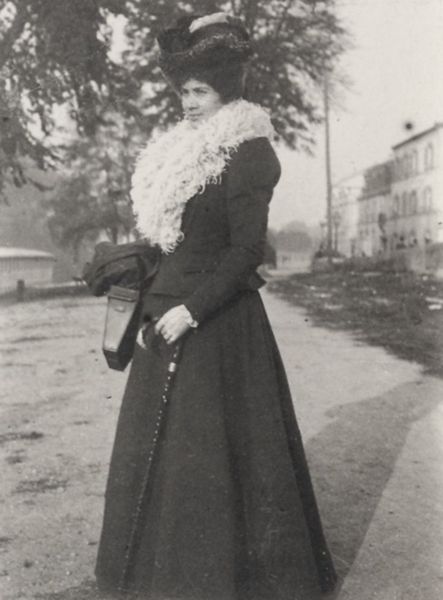
Titel: Jeanne Rozerot, die »Jumelle Carpentier« haltend
Künstler: Francois Emile Zola
Schlagwörter: baum, blätter, feder, hand, himmel, laub, schatten, umhang, weiß, bäume, landschaft, stadt, äste, blume, fenster, frankreich, frau, frisur, grau, haar, hut, jahrhundertwende, kleid, laterne, licht, schmuck, schwarz, strasse, vordergrund, blick, dame, federboa, gebäude, gras, haus, rasen, schal, weg, wiese, rock, alt, jacke, mütze, federn, kragen, lang, pelz, stehen, bild, bildnis, portrait, porträt, horizont, häuser, kalt, hütte, sonne, wege, boden, land, fransen, gewand, kostüm, mantel, reich, stehend, stock, taille, fassade, fassaden, ort, gehstock, mast, russland, dorf, allee, winter, spazieren, platz, rand, kies, warten, stola, foto, fotografie, photographie, münchen, spaziergang, schwarz-weiss, spazierstock, hütchen, nerz, tasche, ganzkörper, photo, pelzkragen, halbprofil, handtasche, etui, gut, siedlung, weich, fotographie, blauer reiter, tailliert, gabriele münter, fau, gescht, zentriert, kiesweg, mondän, kapotte, hutmode, fotogrfie, fotoapparat, kamera, gehhilfe, federkragen, auffällig, gabriele münster, lenbachhhaus, stadtfrau, 1900, spezierstock, gfehstock